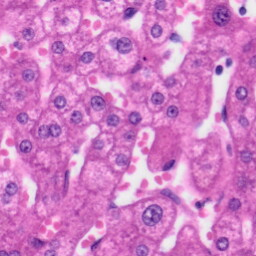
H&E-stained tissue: Liver